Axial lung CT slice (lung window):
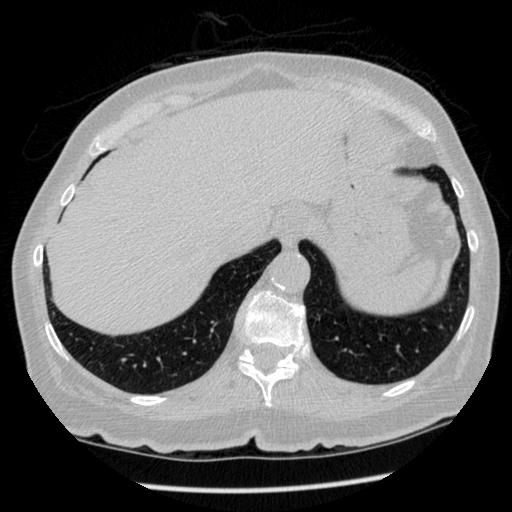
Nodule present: no